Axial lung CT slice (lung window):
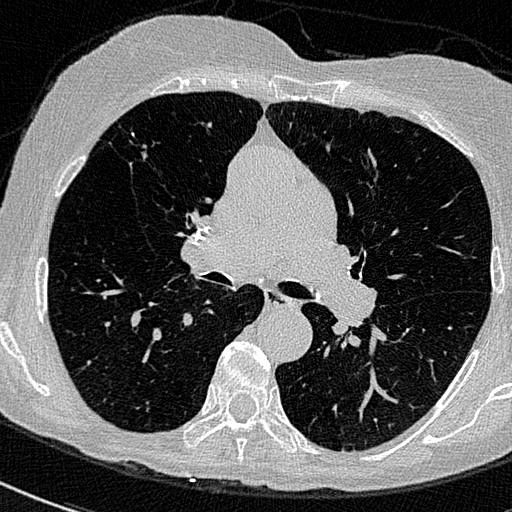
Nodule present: no